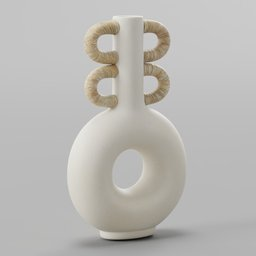
Label: decoration